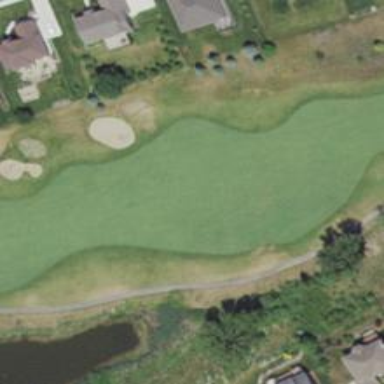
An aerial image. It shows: Golf hole.